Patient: sex M, age 63
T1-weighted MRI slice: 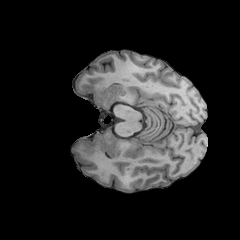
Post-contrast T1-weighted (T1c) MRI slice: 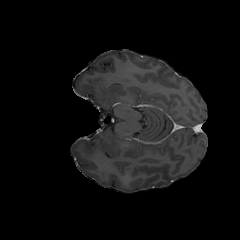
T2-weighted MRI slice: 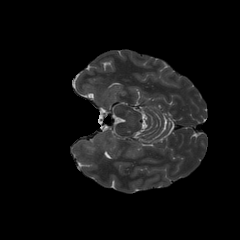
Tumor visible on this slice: no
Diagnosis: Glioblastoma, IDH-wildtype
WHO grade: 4